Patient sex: M
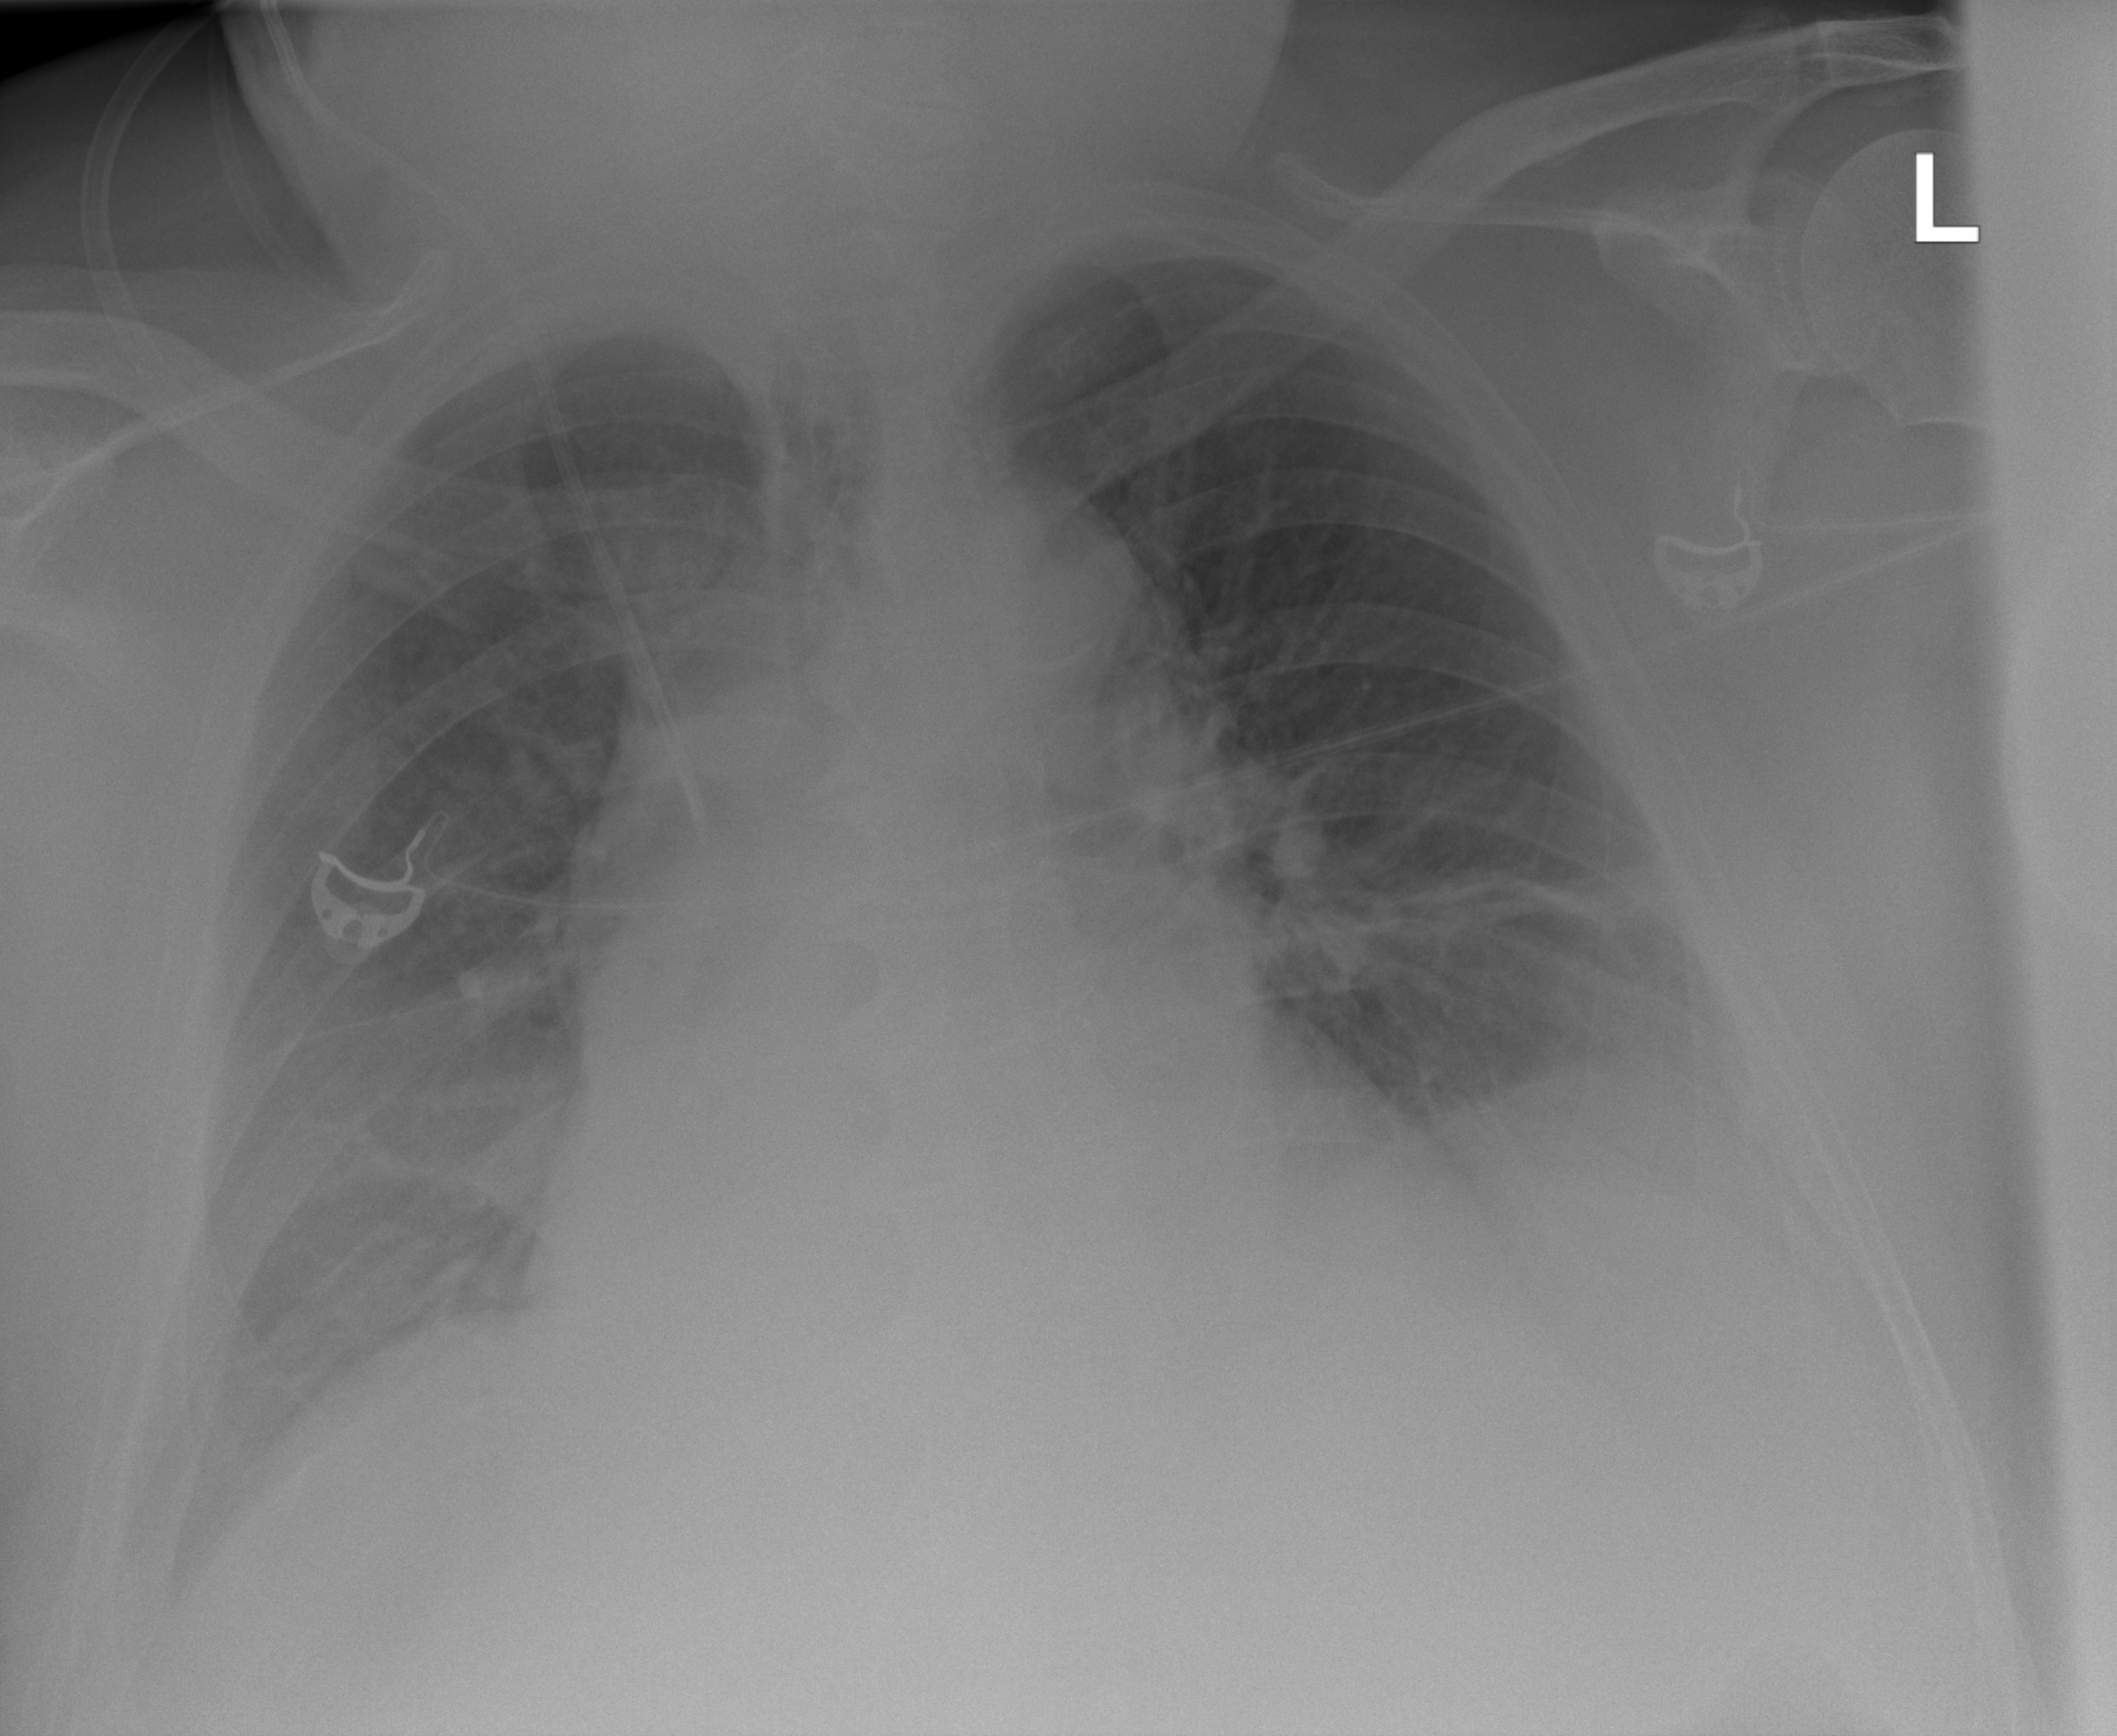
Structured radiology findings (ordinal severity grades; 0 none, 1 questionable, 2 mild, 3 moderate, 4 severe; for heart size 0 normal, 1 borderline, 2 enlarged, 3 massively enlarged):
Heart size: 2
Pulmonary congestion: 2
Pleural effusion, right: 2
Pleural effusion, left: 2
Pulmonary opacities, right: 0
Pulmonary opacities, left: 0
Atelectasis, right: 2
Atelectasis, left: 2